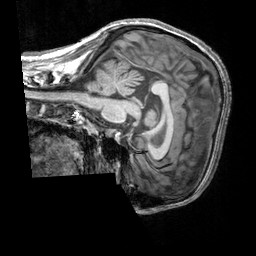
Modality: T1w
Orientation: sagittal
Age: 26
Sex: male
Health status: healthy
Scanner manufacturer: siemens
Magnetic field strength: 3 T
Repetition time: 2.3 s
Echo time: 0.00303 s